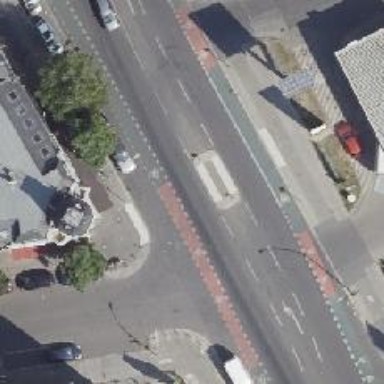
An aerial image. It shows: Secondary road with asphalt surface. It is dual carriageway with crossing cycleway on the right.